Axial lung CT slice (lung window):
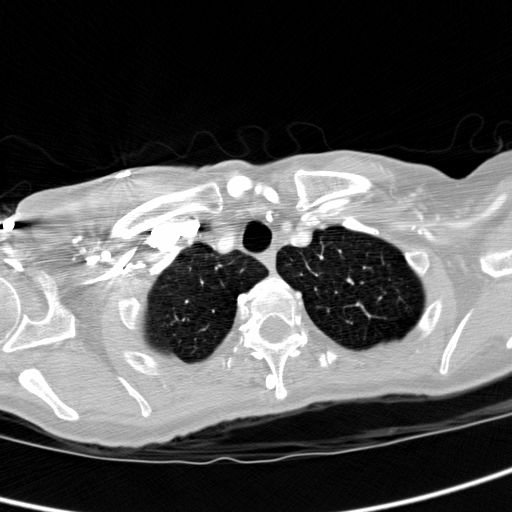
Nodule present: no